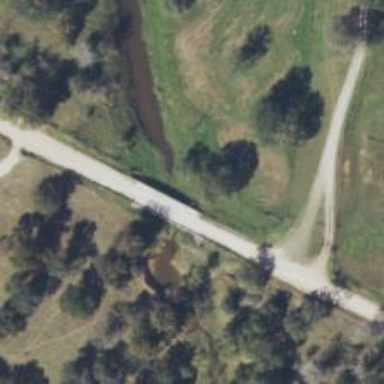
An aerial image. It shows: Unclassified road on bridge.